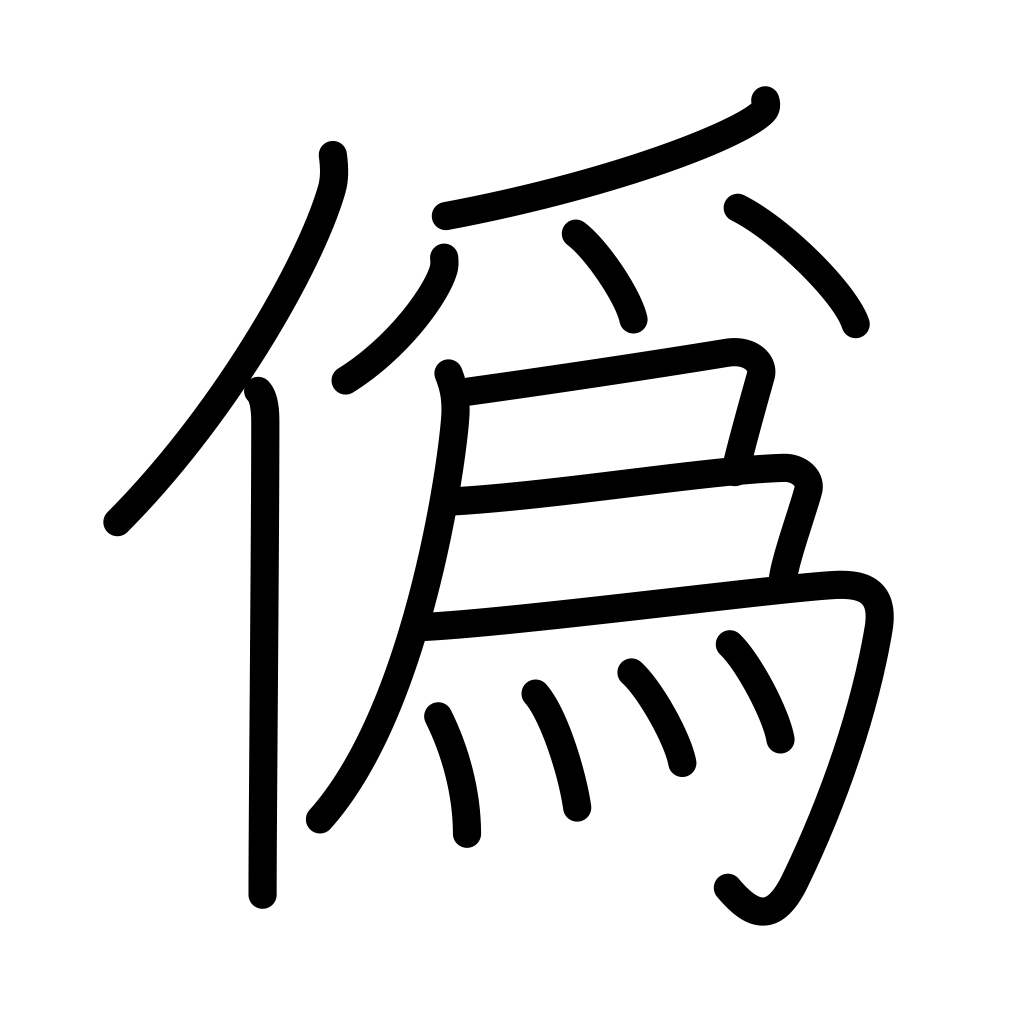
Meaning: lie, falsehood, deceive, pretend